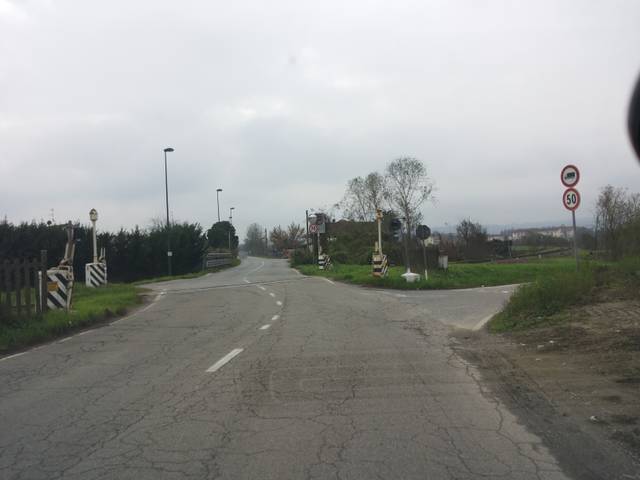
Region: Italy
Coordinates: 45.151, 8.452